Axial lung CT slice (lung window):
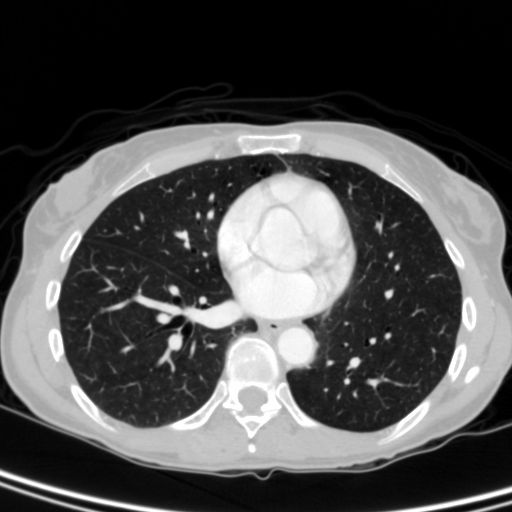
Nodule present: no